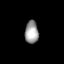
Tissue: lung
Cell type: Epithelial cells
Senescence score: 0.5474
Nuclear area (px): 300
Mean DAPI intensity: 156.22